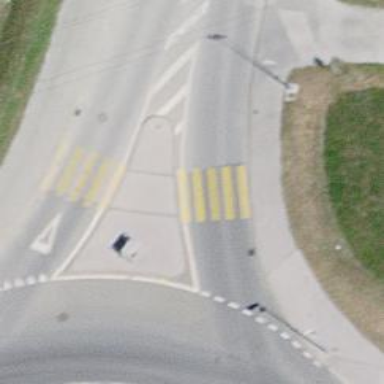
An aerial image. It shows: Marked footway crossing with island.